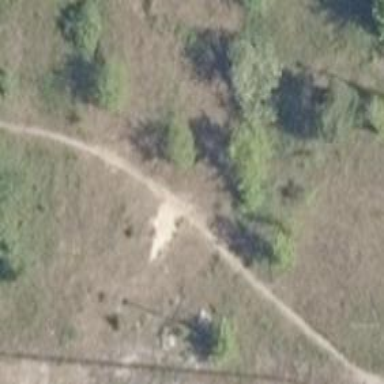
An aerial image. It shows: Impassable path.